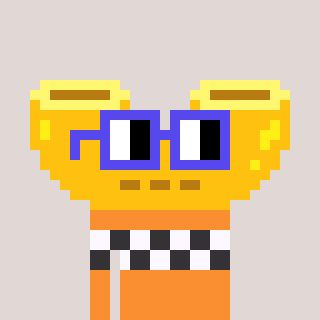
a pixel art character with square blue glasses, a macaroni-shaped head and a orange-colored body on a warm background